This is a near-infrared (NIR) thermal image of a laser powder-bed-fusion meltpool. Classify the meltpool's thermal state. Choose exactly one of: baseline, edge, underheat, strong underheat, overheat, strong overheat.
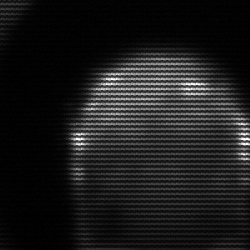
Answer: edge